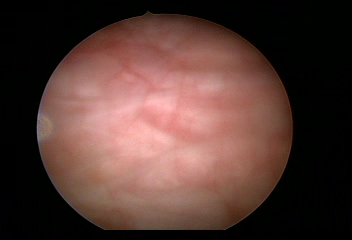
Modality: WLC
Class: Normal mucosa
Bladder cancer association: No